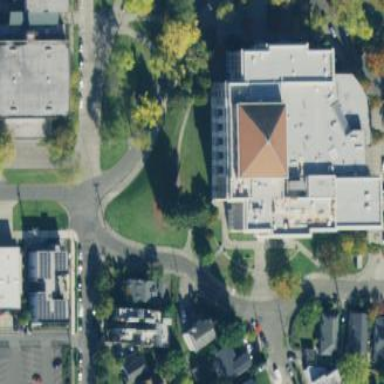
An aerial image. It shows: School building.